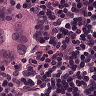
Metastatic tissue present: yes